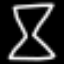
Label: hourglass